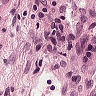
Metastatic tissue present: no